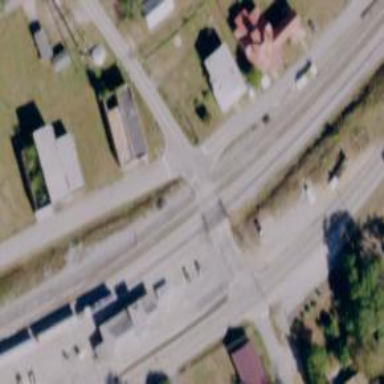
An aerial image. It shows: Railway level crossing.